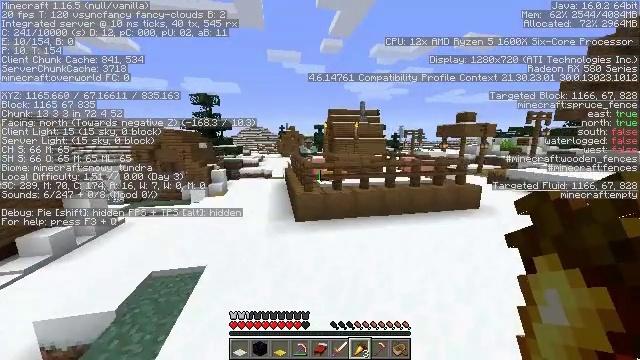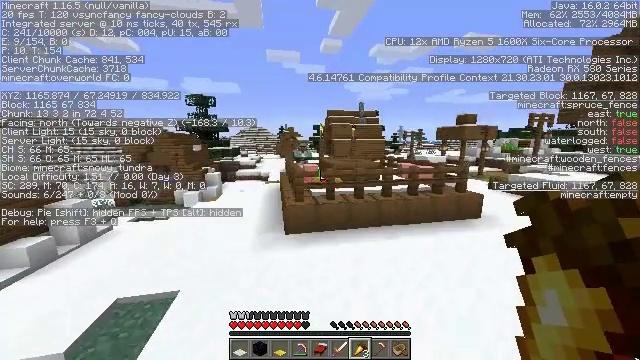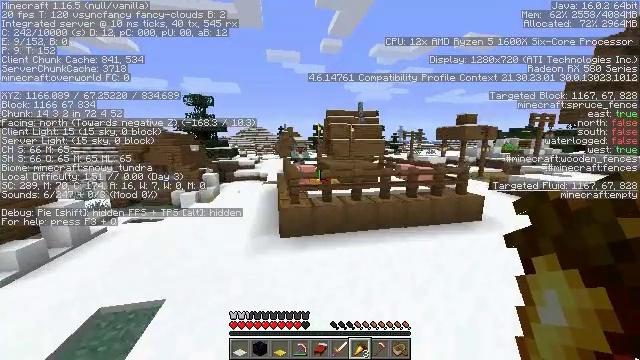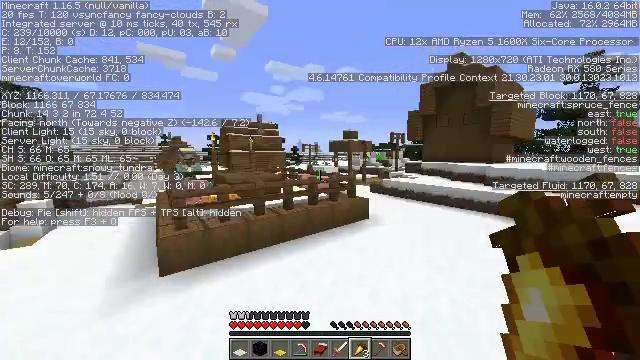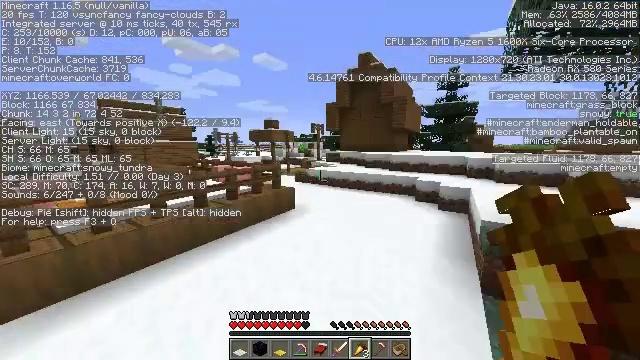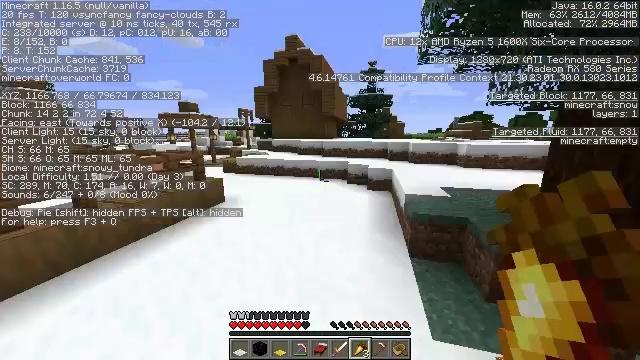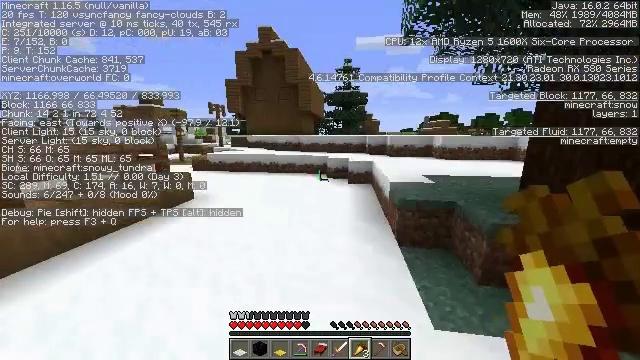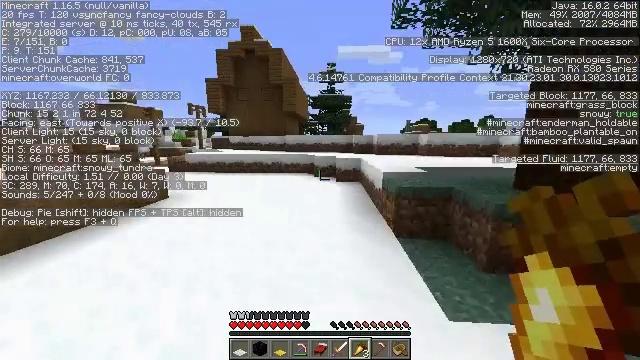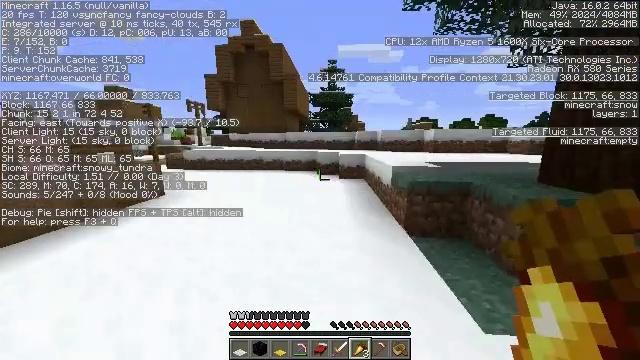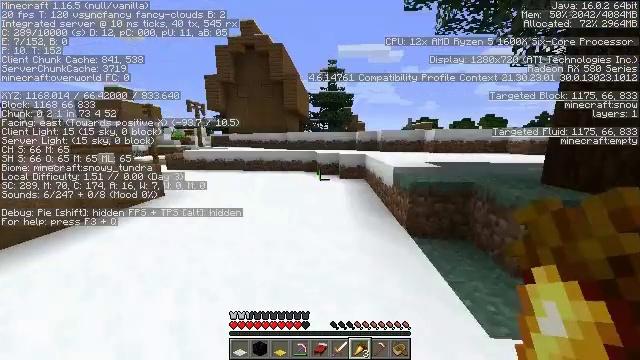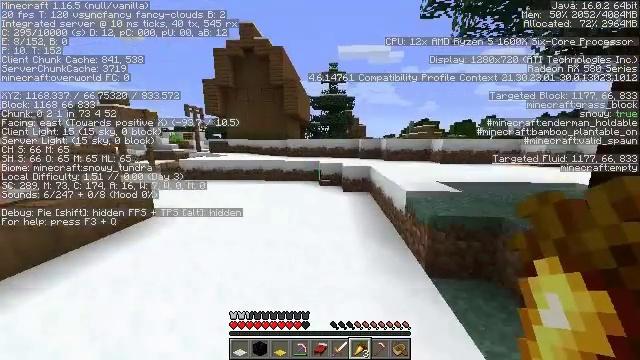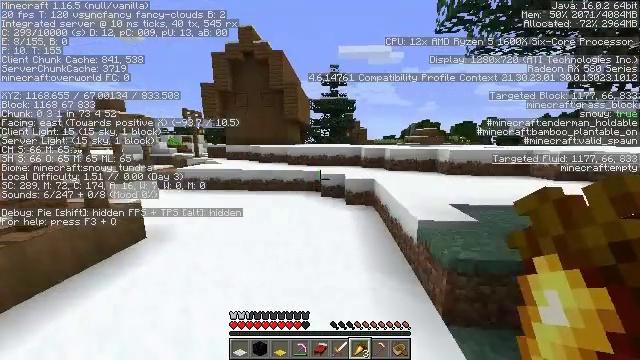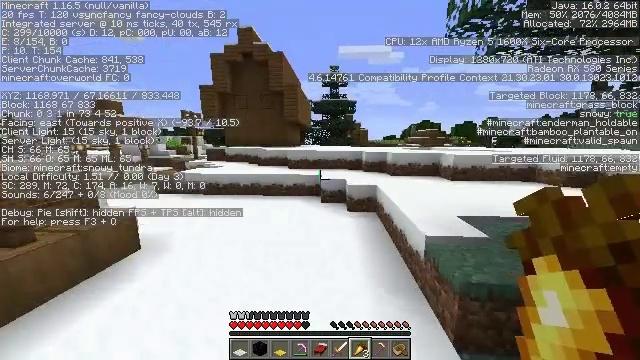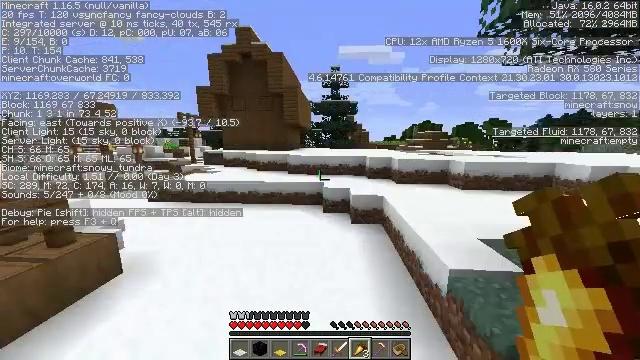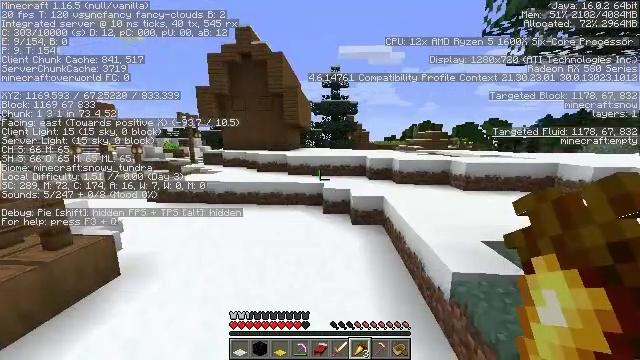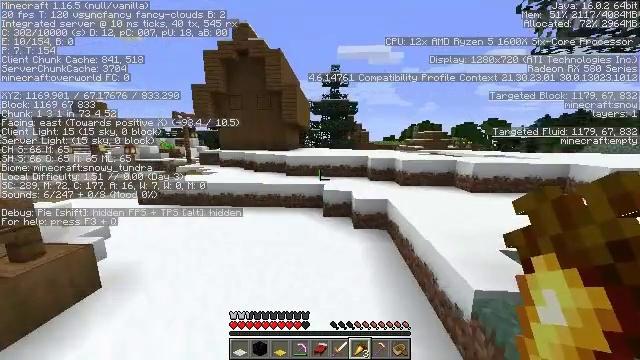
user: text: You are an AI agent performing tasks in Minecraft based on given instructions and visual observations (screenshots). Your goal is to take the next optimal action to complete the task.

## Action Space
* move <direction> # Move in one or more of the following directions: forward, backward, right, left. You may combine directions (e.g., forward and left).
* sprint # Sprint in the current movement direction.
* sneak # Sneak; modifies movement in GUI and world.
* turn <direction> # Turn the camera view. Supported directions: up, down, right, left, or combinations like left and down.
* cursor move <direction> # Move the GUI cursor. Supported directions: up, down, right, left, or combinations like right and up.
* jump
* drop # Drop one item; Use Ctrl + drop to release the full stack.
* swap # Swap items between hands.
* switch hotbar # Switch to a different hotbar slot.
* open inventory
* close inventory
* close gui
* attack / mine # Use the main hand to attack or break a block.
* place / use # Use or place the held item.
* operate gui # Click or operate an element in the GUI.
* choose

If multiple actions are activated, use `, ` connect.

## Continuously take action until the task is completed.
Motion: motion action
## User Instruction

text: Gather grass by holding the left mouse button.
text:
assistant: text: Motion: move forward and move right, jump
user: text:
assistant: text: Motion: move forward and move right, jump
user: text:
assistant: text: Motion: move forward and move right, turn right and up, jump
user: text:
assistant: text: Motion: move forward and move right, turn right and down, jump
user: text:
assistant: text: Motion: move forward and move right, turn right and down, jump
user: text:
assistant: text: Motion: move forward and move right, turn right, jump
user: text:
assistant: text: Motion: move forward, turn right and up, jump
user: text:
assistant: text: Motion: move forward, jump
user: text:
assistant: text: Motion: move forward, jump
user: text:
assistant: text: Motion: move forward, jump
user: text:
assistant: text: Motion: move forward, jump
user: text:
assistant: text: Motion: move forward, jump
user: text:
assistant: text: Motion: move forward, jump
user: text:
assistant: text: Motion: move forward, jump
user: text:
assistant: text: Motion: move forward, jump
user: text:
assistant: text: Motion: move forward, turn right, jump
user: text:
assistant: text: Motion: move forward, turn right and up, jump
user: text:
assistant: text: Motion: move forward, turn right and up
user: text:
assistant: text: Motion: move forward, turn right
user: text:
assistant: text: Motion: move forward, turn right
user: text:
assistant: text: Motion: move forward, turn right
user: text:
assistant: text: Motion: move forward
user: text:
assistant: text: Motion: move forward
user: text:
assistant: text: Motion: move forward
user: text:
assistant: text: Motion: move forward
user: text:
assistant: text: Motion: move forward
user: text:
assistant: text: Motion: move forward, turn left
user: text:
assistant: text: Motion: move forward, turn left
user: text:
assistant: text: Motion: move forward, turn left, jump
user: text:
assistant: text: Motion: move forward, jump